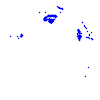
Particle: kaon